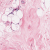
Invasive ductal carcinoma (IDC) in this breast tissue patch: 0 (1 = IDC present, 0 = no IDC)